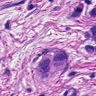
Metastatic tissue present: yes